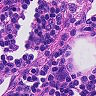
Metastatic tissue present: no